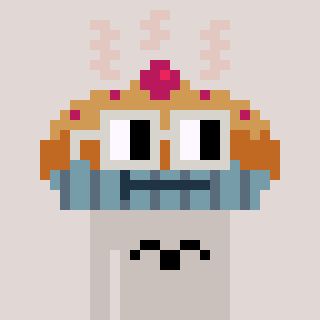
a pixel art character with square light gray glasses, a pie-shaped head and a foggrey-colored body on a warm background